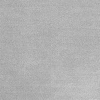
Atmospheric dust classification: dusty